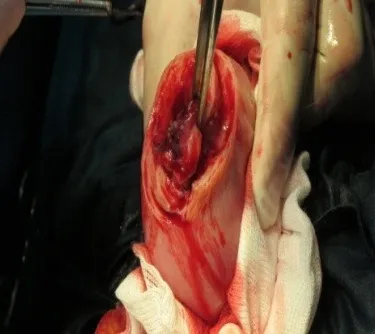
Fundal uterine wedge resection.
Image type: medical_photograph (other_medical_photograph)